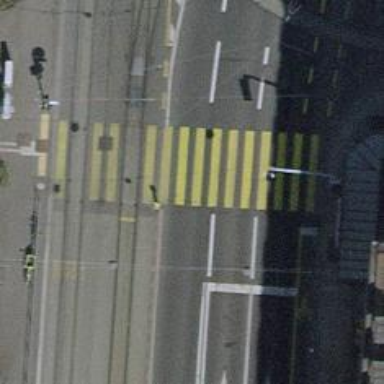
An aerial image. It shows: Road with traffic signals.